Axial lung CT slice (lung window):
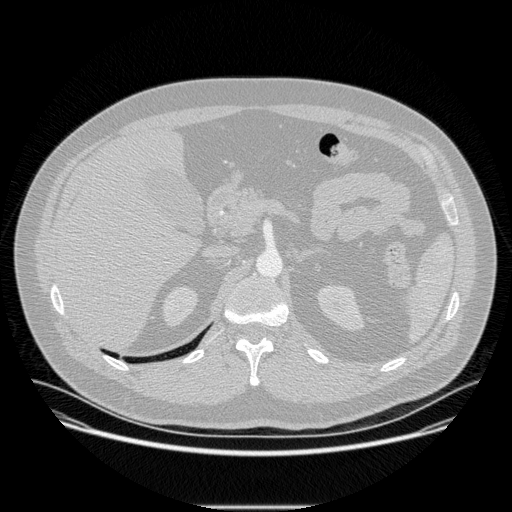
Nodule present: no